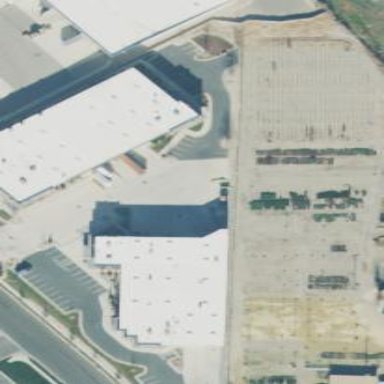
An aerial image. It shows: Commercial building.